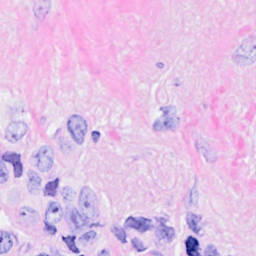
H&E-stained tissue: Breast